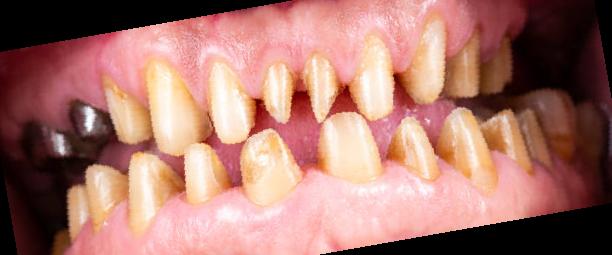
Condition: Calculus